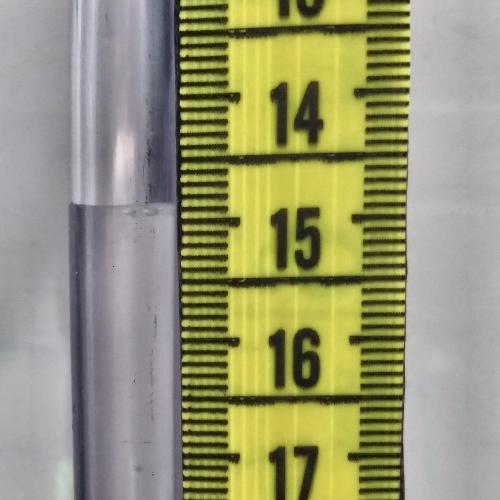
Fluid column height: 14.9 cm